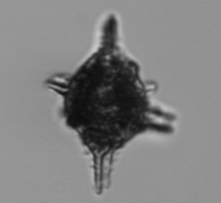
Label: Dictyocha